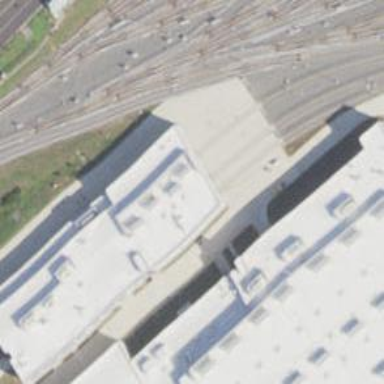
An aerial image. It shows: Building passage tunnel under electrified rail in service yard.